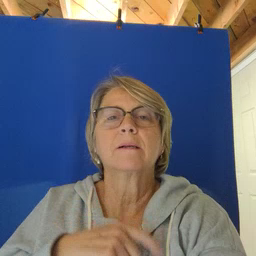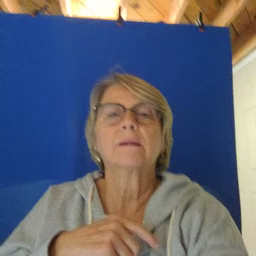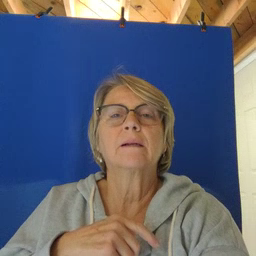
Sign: red